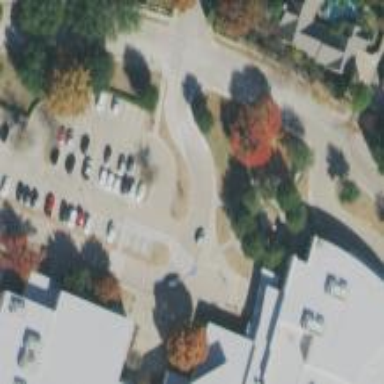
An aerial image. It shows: Parking space is available.